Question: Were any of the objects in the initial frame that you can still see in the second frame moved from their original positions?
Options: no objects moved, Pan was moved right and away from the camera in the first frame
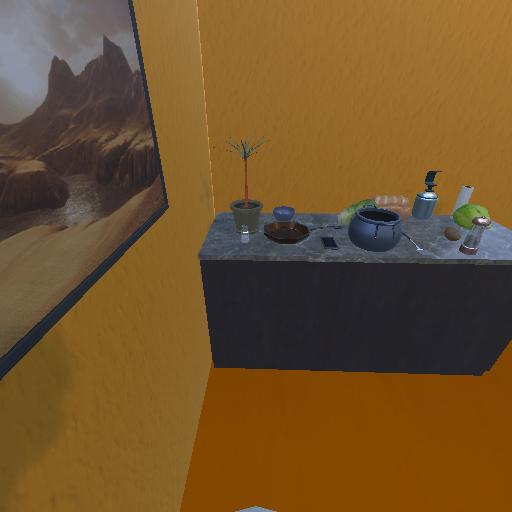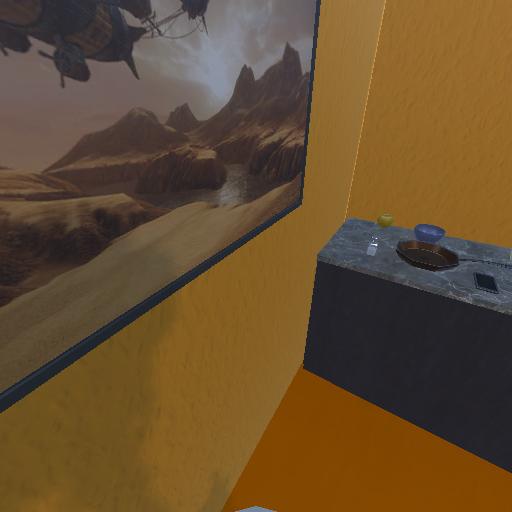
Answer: no objects moved